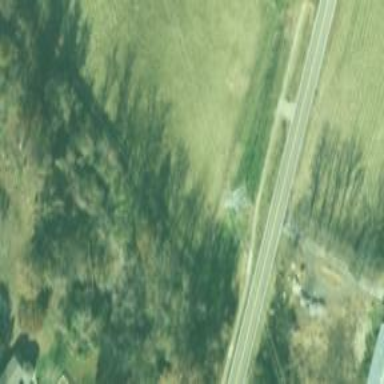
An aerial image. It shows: Lattice structure tower used for power transmission.